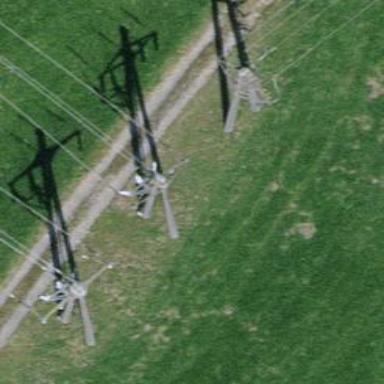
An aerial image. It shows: Power line with three cables.